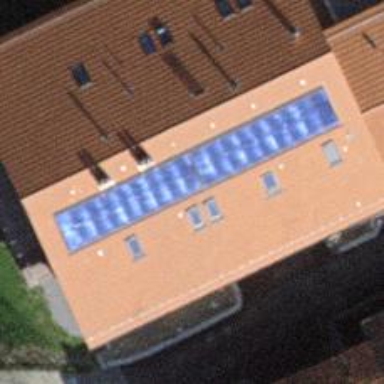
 consisting of solar photovoltaic panels."